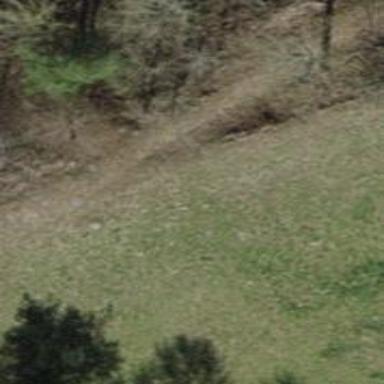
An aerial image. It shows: Unpaved path.